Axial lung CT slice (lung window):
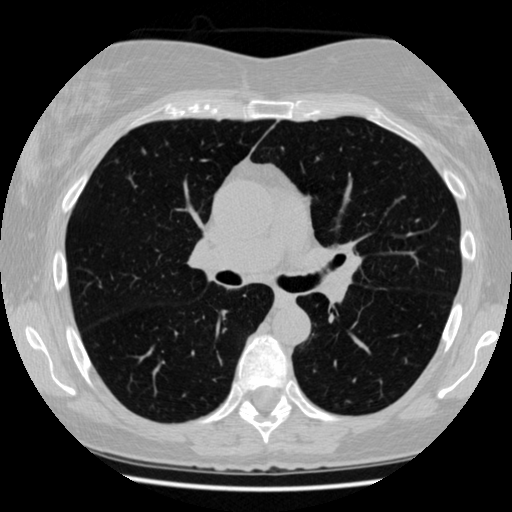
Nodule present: yes
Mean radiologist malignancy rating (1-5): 1.5